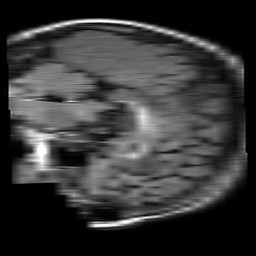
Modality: FLAIR
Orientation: sagittal
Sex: female
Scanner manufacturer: philips
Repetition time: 11 s
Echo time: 0.125 s